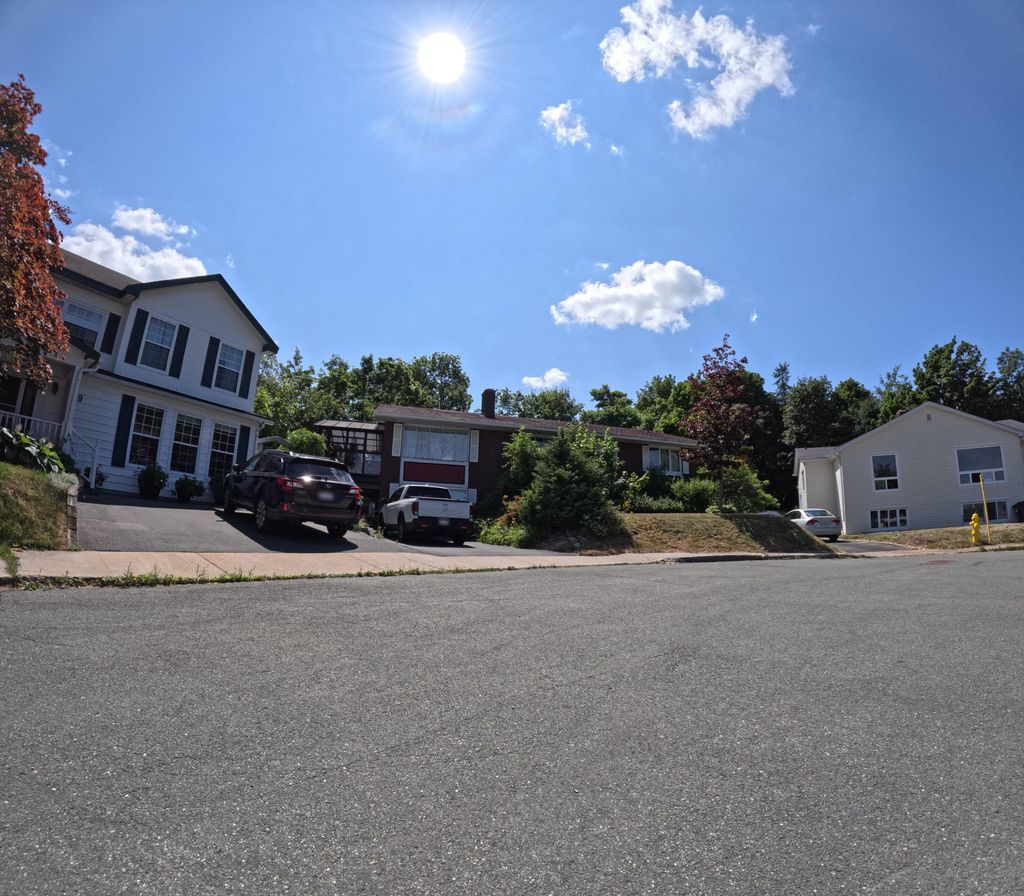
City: st_johns